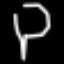
Label: octagon